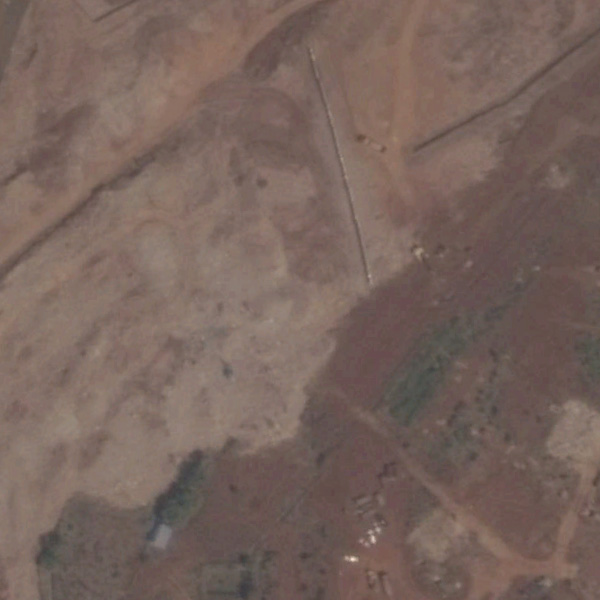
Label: BareLand